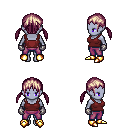
a pixel art fantasy rpg character, female body template, dark elf, purple skin, maroon pirate shirt, magenta pants, white blonde twin-tailed hairstyle, metal gloves, gold boots, four views (front, back, left, right), 2x2 character sprite sheet, small pixel art, hard edges, no anti-aliasing